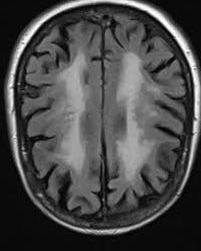
Label: notumor